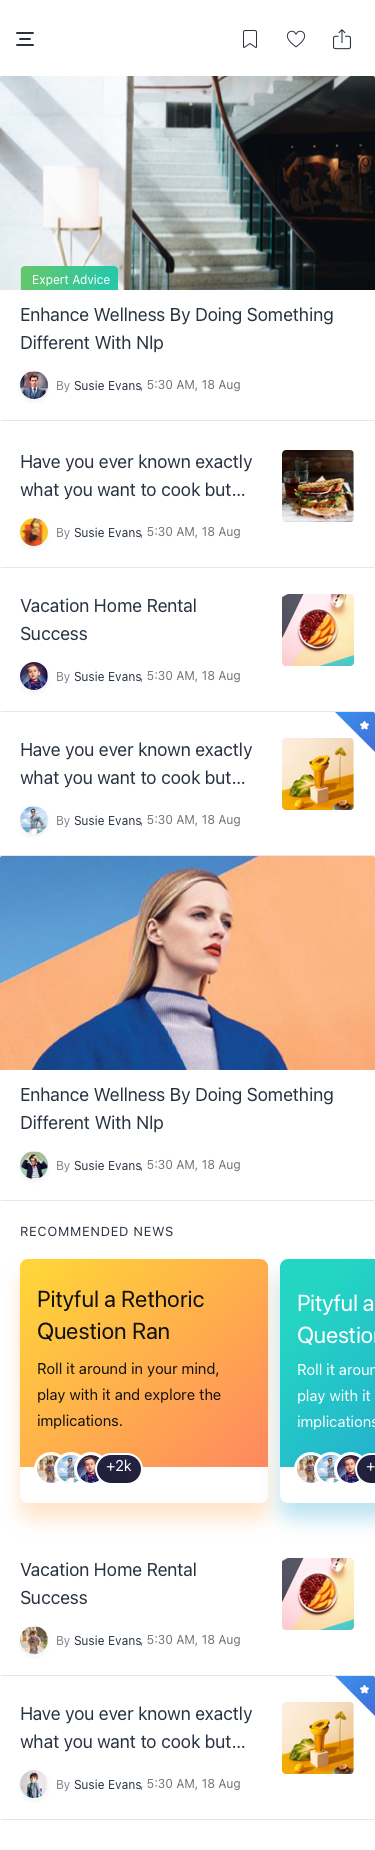
Text in this UI design:
Enhance Wellness By Doing Something Different With Nlp
Expert Advice
Enhance Wellness By Doing Something Different With Nlp
Have you ever known exactly what you want to cook but…
Have you ever known exactly what you want to cook but…
Vacation Home Rental Success
Vacation Home Rental Success
Susie Evans
By
, 5:30 AM, 18 Aug
+2k
Roll it around in your mind, play with it and explore the implications.
Pityful a Rethoric Question Ran
+2k
Roll it around in your mind, play with it and explore the implications.
Pityful a Rethoric Question Ran
Recommended News
Susie Evans
By
, 5:30 AM, 18 Aug
Have you ever known exactly what you want to cook but…
Susie Evans
By
, 5:30 AM, 18 Aug
Susie Evans
By
, 5:30 AM, 18 Aug
Susie Evans
By
, 5:30 AM, 18 Aug
Susie Evans
By
, 5:30 AM, 18 Aug
Susie Evans
By
, 5:30 AM, 18 Aug